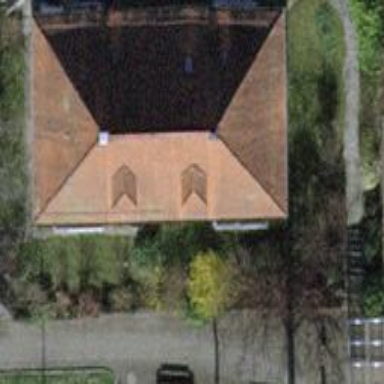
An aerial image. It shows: Building with tile roof.